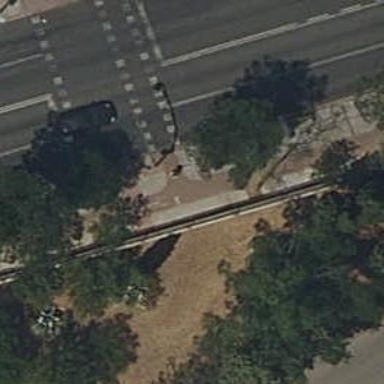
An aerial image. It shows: Cycleway with paving stones surface.